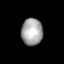
Tissue: lung
Cell type: Epithelial cells
Senescence score: 0.177
Nuclear area (px): 559
Mean DAPI intensity: 166.417